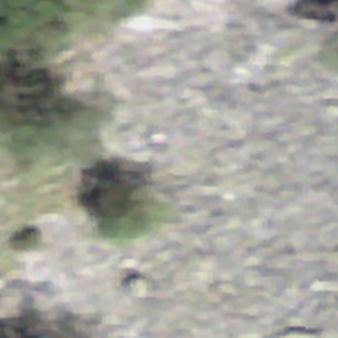
Label: other